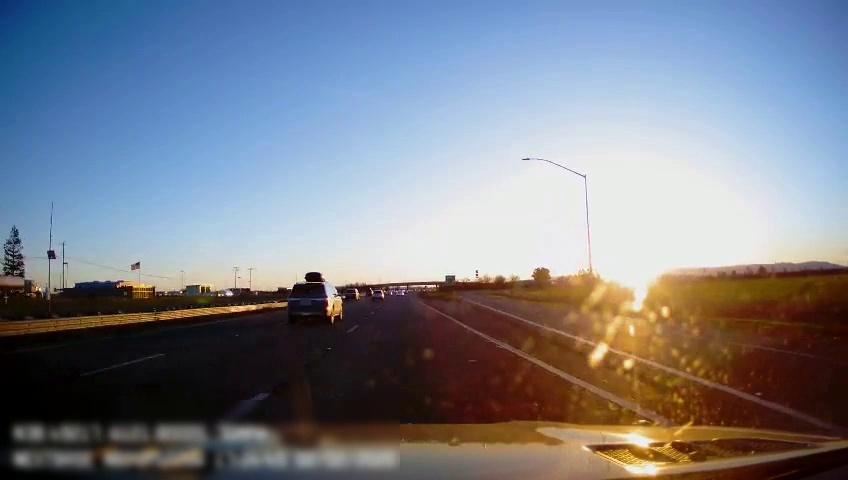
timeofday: Day
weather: Sunny
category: Drivable Space
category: Vehicles | SUV
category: Vehicles | SUV
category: Vehicles | SUV
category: Lanes | Alternate Lane
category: Lanes | Alternate Lane
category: Lanes | Current Lane
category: Lanes | Alternate Lane
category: Lanes | Alternate Lane
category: Lanes | Alternate Lane
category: Traffic | Signs